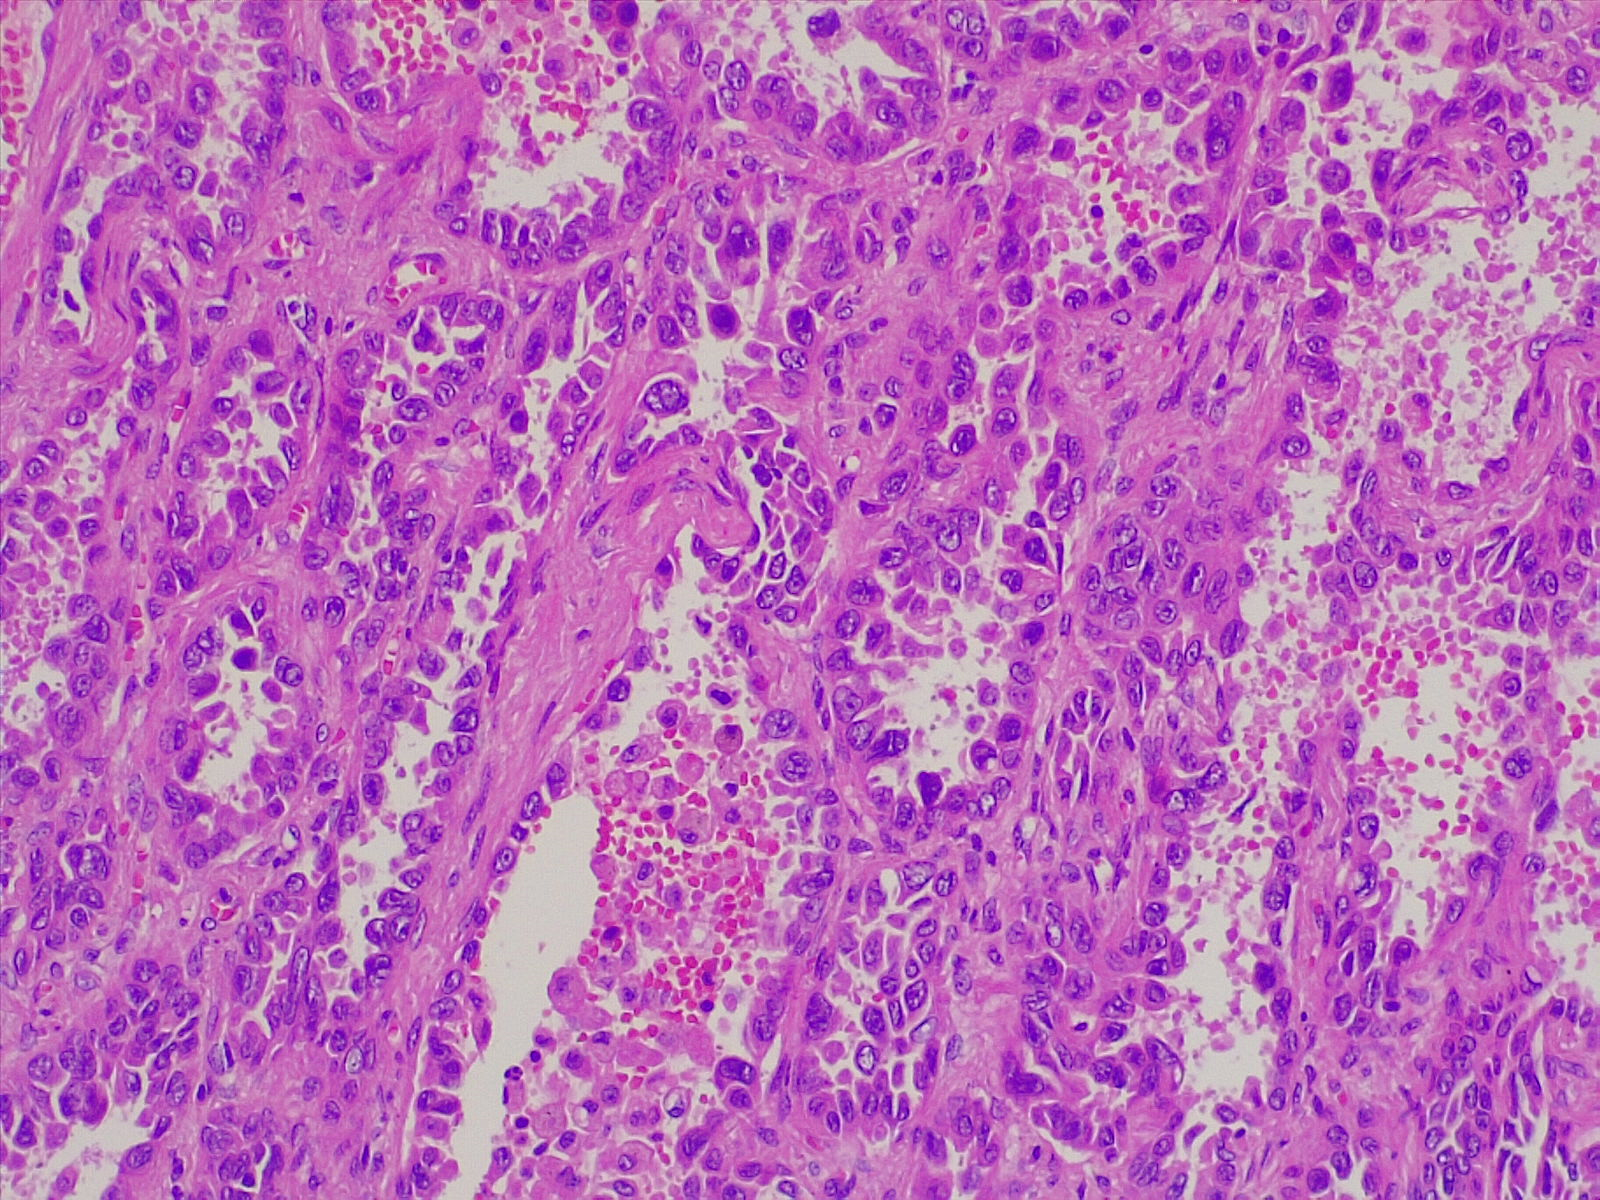
Label: lung adenocarcinoma, moderately differentiated